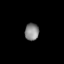
Tissue: lung
Cell type: Epithelial cells
Senescence score: 0.2371
Nuclear area (px): 236
Mean DAPI intensity: 134.593